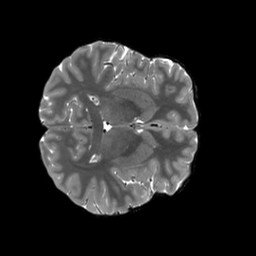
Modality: T2w
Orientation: axial
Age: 20
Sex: female
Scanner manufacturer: siemens
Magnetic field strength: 3 T
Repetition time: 3.2 s
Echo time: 0.566 s